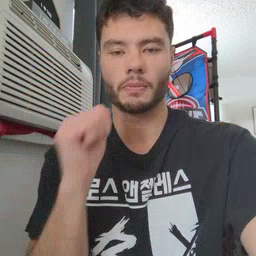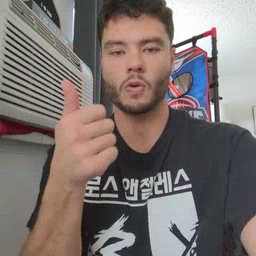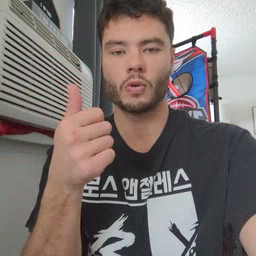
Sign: tomorrow